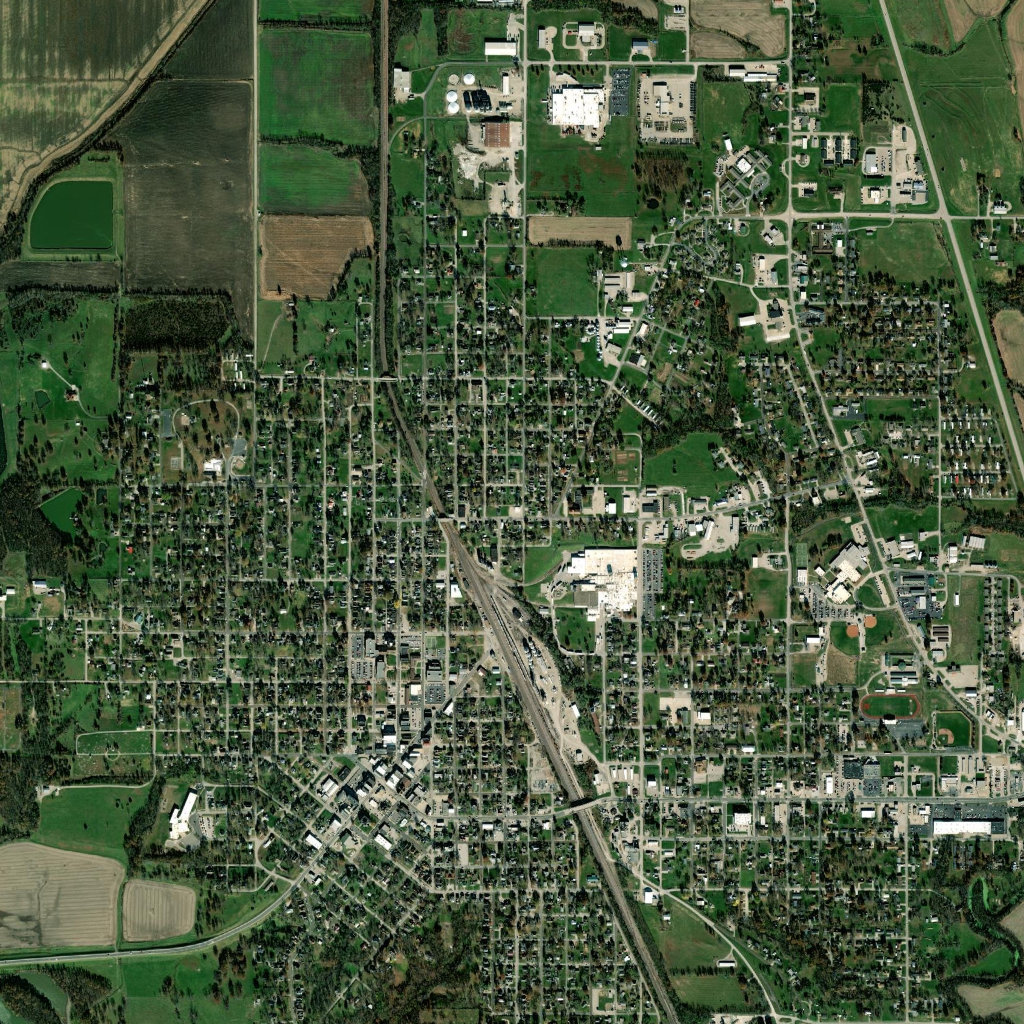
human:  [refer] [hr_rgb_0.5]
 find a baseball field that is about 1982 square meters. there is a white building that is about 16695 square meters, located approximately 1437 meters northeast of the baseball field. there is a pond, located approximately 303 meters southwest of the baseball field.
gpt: <box>[[17, 40, 18, 42, 0]]</box>

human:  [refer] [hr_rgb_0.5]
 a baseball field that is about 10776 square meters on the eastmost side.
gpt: <box>[[91, 69, 94, 72, 0]]</box>

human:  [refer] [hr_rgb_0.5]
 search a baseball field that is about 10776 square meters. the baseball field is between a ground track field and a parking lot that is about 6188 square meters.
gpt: <box>[[91, 69, 94, 72, 0]]</box>